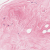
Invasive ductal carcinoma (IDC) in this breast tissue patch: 0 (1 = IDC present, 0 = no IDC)